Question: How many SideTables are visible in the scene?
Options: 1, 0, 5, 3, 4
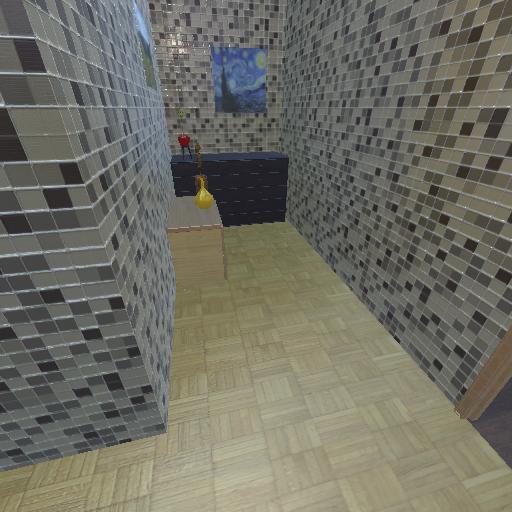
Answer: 1